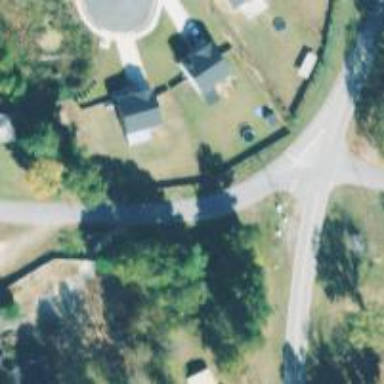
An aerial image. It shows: Residential road.